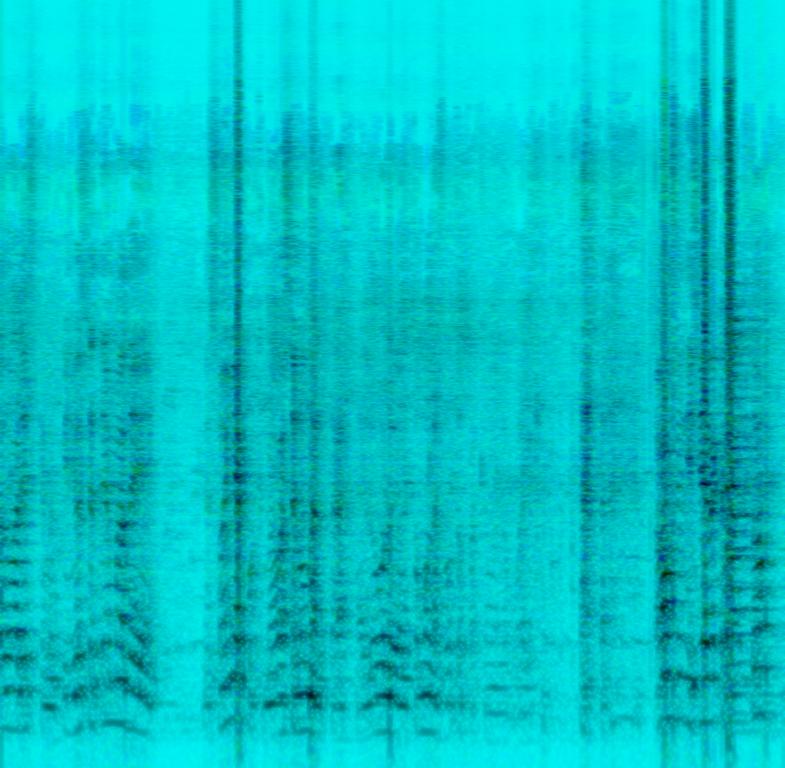
This is the recording of an accordion lesson. There is a male voice describing the way a certain song is meant to be played on the accordion in the Spanish language. The quality of the recording is quite poor and there is a very frequent peak sound that crackles while the instructor is speaking.